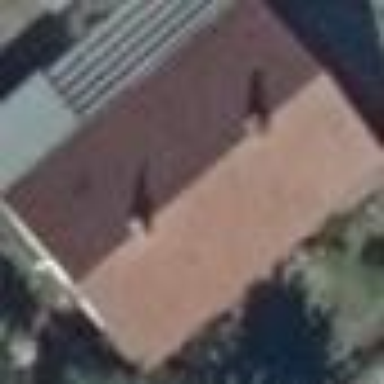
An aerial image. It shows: Gabled house with red roof oriented along its structure.